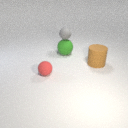
large green rubber sphere below small gray rubber sphere